Aerial crown-view tile of a tropical tree (Barro Colorado Island, Panama), acquired 20250124:
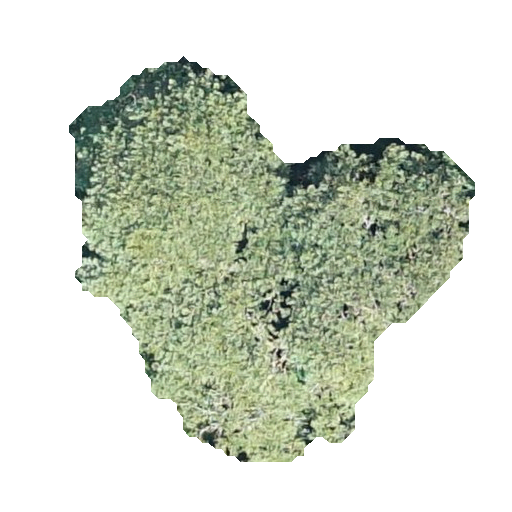
Species: Jacaranda copaia
GBIF accepted scientific name: Jacaranda copaia
Crown area: 150.807 m²